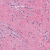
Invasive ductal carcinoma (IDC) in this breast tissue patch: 0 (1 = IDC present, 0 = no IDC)